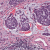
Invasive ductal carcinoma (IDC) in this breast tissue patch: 1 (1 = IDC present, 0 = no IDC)